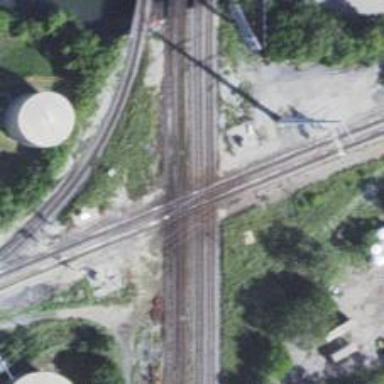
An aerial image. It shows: Railway crossing.